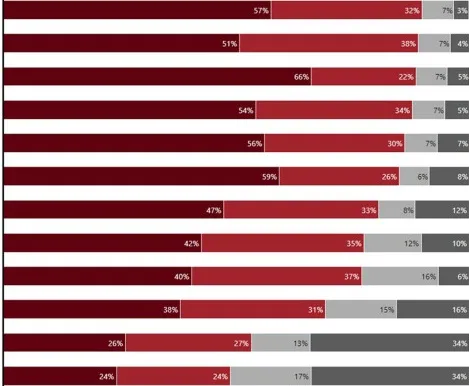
Canadians' experience with their most recent virtual visit, had they experienced one, 2020. Sourced from a routine representative survey of the Canadian population conducted in 2020, with sample sizes of 6,000 individuals.
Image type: chart (chart)